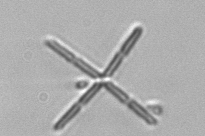
Label: Thalassionema